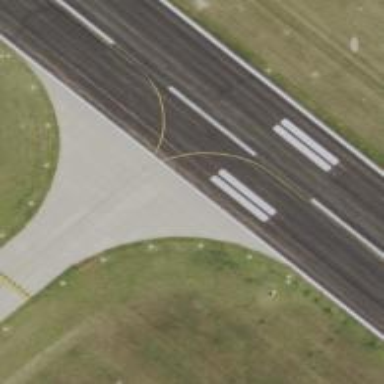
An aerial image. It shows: Image of taxiway at airport.